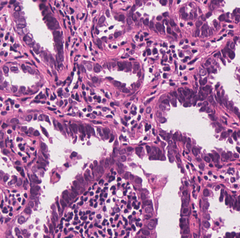
Tumor epithelial tissue: yes
Tumor-associated stroma tissue: yes
Normal tissue: no